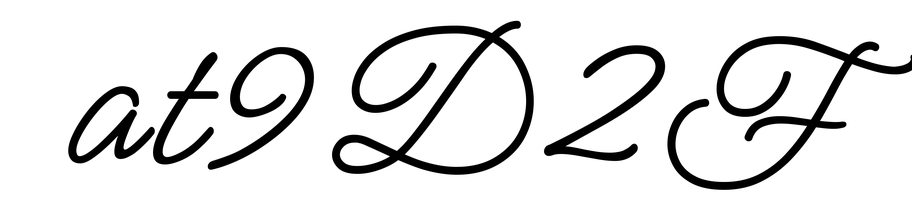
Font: MeowScript-Regular